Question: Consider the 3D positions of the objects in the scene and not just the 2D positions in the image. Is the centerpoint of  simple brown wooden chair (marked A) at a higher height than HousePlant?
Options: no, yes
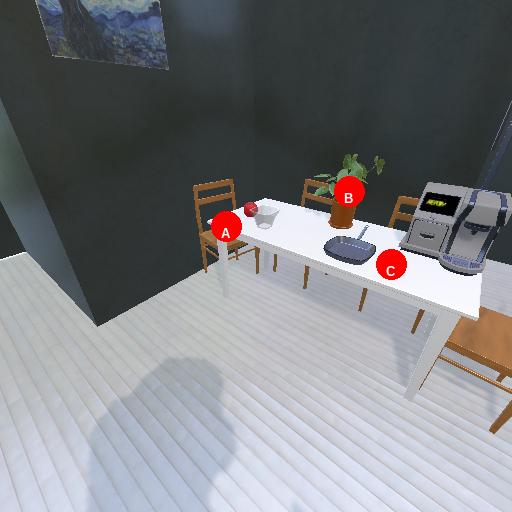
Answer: no